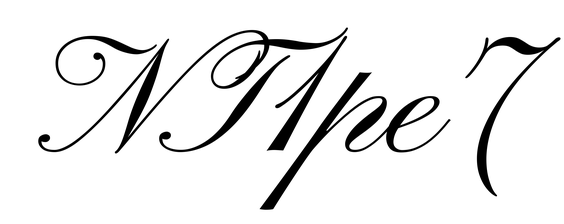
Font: PinyonScript-Regular